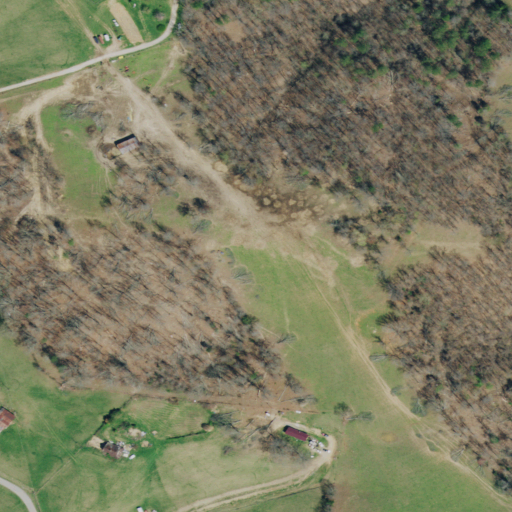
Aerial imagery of ridge(s) in Tennessee named Carr Ridge containing deciduous forest, pasture, open development, and low intensity development